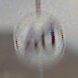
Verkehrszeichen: EndeGeschwindigkeit40
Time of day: MorningAfternoon
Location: Outdoor (Nature)
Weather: Overcast
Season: NotSpecified
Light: Natural